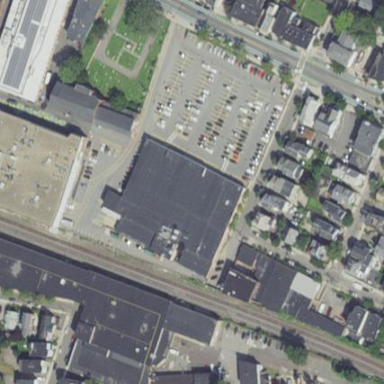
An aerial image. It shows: Supermarket building.